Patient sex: M
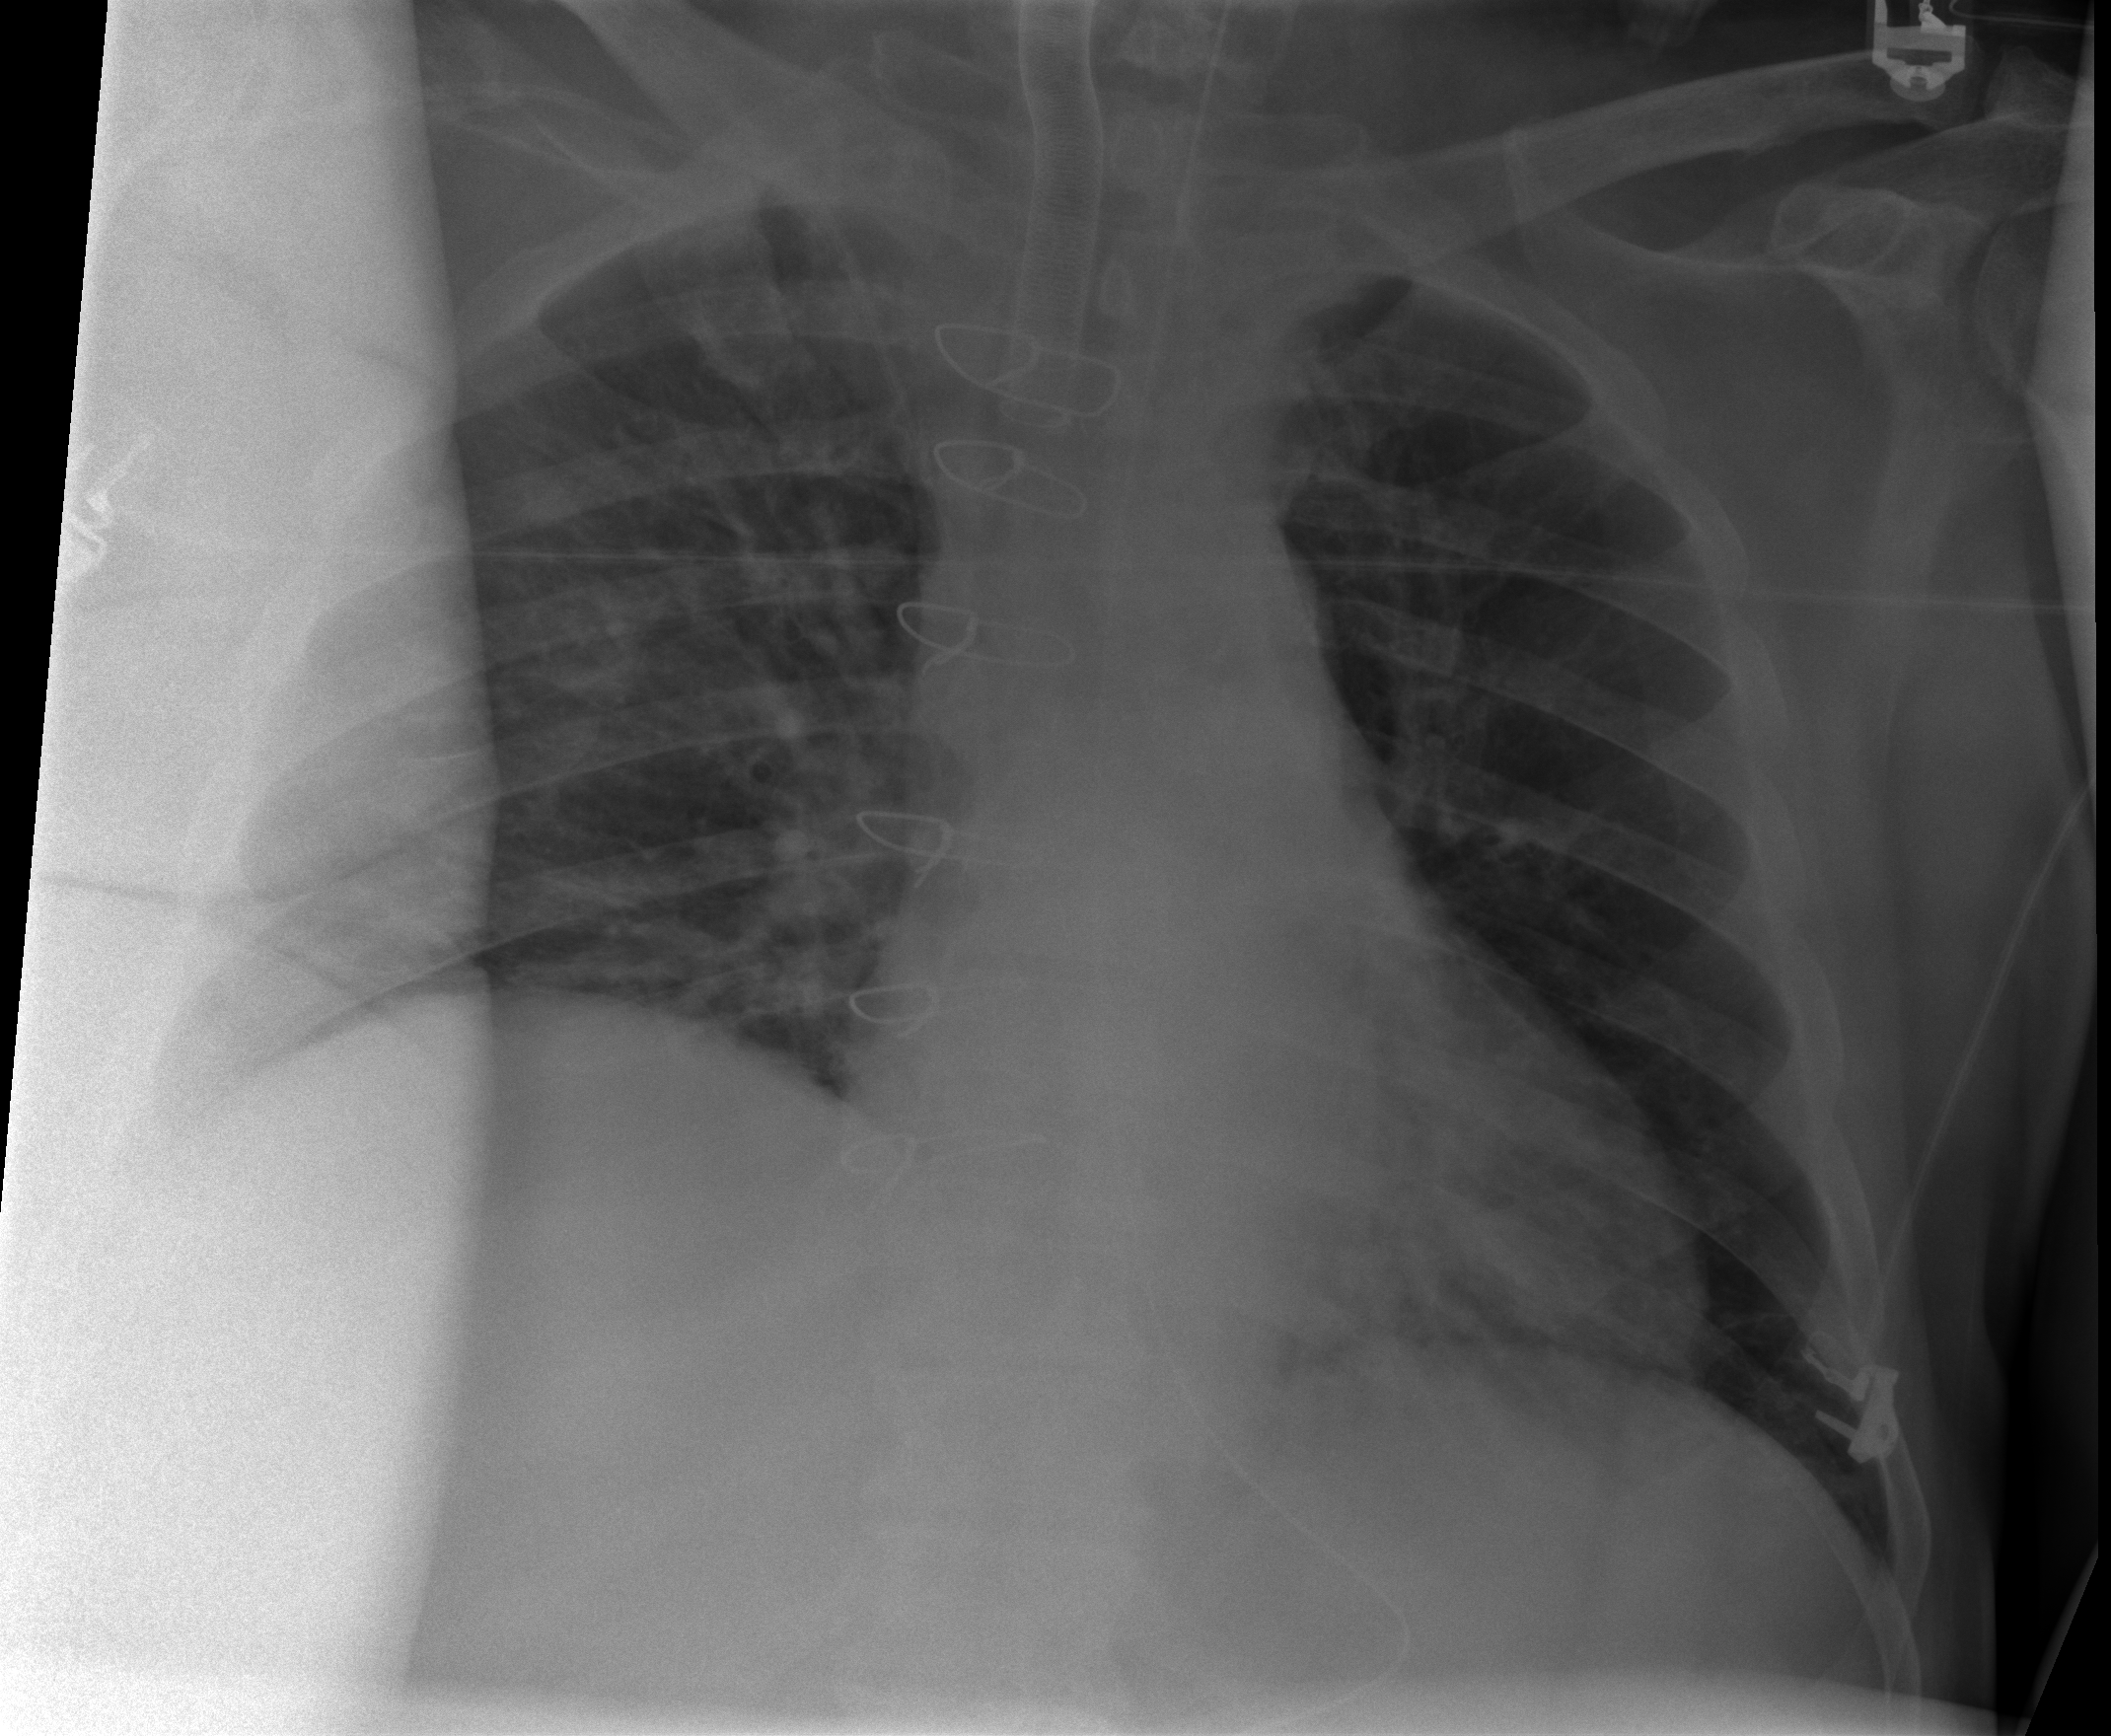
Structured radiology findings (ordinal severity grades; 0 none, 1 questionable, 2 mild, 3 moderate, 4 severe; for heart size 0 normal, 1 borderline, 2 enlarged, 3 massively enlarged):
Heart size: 1
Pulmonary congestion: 1
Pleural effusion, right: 0
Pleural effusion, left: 0
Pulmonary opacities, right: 2
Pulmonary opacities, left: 1
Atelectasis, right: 2
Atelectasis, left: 1